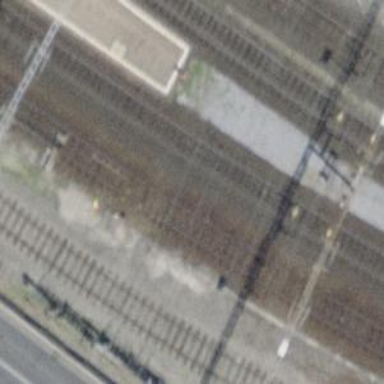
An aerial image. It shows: Railway switch.